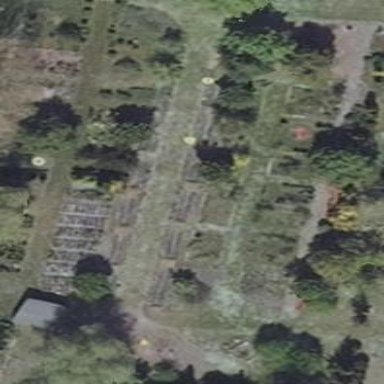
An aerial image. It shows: Plant nursery.